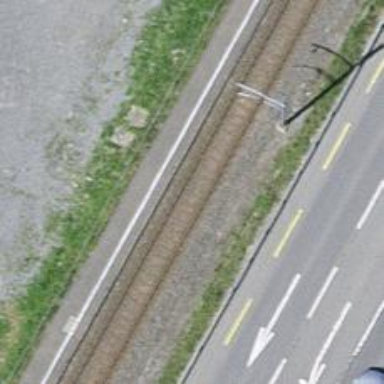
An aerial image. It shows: Public transport stop position along the railway.